Aerial crown-view tile of a tropical tree (Barro Colorado Island, Panama), acquired 20250915:
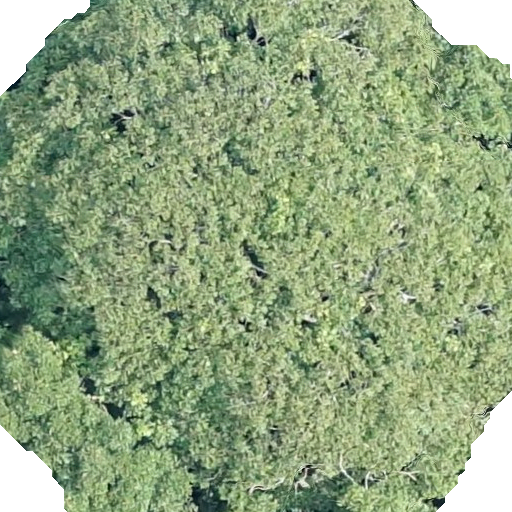
Species: Dipteryx oleifera
GBIF accepted scientific name: Dipteryx oleifera
Crown area: 443.214 m²